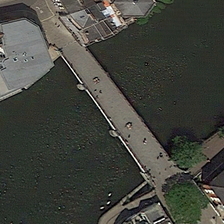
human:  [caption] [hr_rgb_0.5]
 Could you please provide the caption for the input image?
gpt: a bridge is on a river with several buildings in two sides of it .

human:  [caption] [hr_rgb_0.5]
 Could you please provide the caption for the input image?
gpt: a bridge is on a river with several buildings in two sides of it .

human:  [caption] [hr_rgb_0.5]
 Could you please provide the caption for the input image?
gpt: a bridge is on a river with several buildings in two sides of it .

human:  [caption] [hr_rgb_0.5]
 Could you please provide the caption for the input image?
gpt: a bridge is on a river with several buildings in two sides of it .

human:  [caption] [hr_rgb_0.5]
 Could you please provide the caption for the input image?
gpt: a bridge is on a river with several buildings in two sides of it .